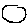
Label: circle